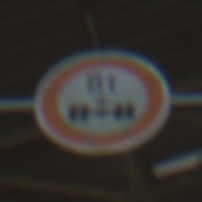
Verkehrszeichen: TatsaechlicheAchslast
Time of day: Midday
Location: Indoor (Urban)
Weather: NotSpecified
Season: NotSpecified
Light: Natural